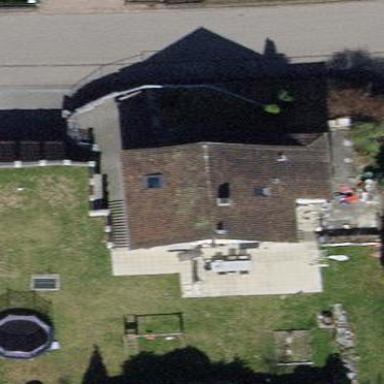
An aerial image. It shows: Building with tiled roof.